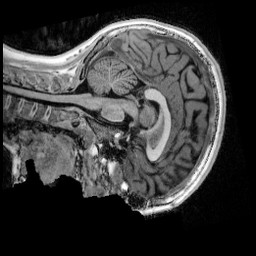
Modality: UNIT1_denoised
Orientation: sagittal
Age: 12
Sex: female
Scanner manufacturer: siemens
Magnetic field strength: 3 T
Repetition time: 4 s
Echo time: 0.00303 s